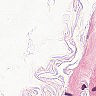
Metastatic tissue present: no